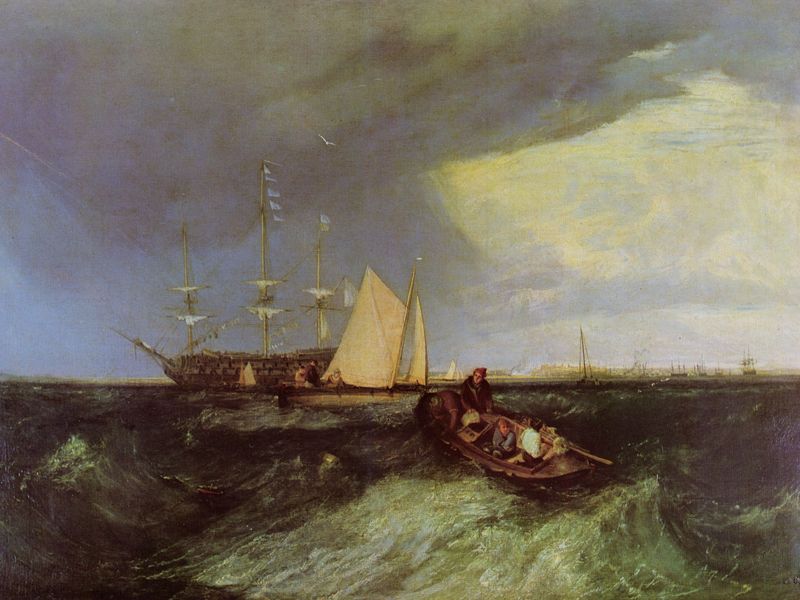
Titel: Wachschiff beim Great Nore, Sheerness, &c.
Künstler: William Turner
Standort: (Großbritannien)
Institution: (Privatsammlung)
Schlagwörter: blau, dunkel, gemälde, gewitter, himmel, meer, schatten, vogel, wasser, weiß, wolken, gelb, grün, landschaft, menschen, ocker, see, stadt, ufer, abend, braun, grau, hell, hintergrund, licht, männer, schwarz, rot, wolke, niederlande, horizont, natur, wind, sonne, rosa, boot, boote, kahn, kinder, ruder, bewölkt, gischt, küste, schiff, schiffe, segel, segelboot, segelschiffe, welle, wellen, fahnen, fischer, mast, segelschiff, lila, tag, violett, amerika, hafen, masten, gewalt, kutter, möven, möwe, seestück, sturm, stürmisch, turner, unwetter, wild, woge, wogen, ruderboot, ruderer, rudern, schoner, stimmung, mittellinie, takelage, ozean, segler, flucht, regen, gefahr, seegang, kanonen, flaggen, donner, unheimlich, selgel, rettung, seelandschaft, frachter, breitseite, beiboot, gerefft, überfahrt, titanic, lücke, frachtschiff, mäste, dreimaster, sicherheit, junge, aufgepeitscht, großsegler, wellengag, land, horizong, sonner, el, gewlat, möwen